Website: home-depot
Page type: review-order
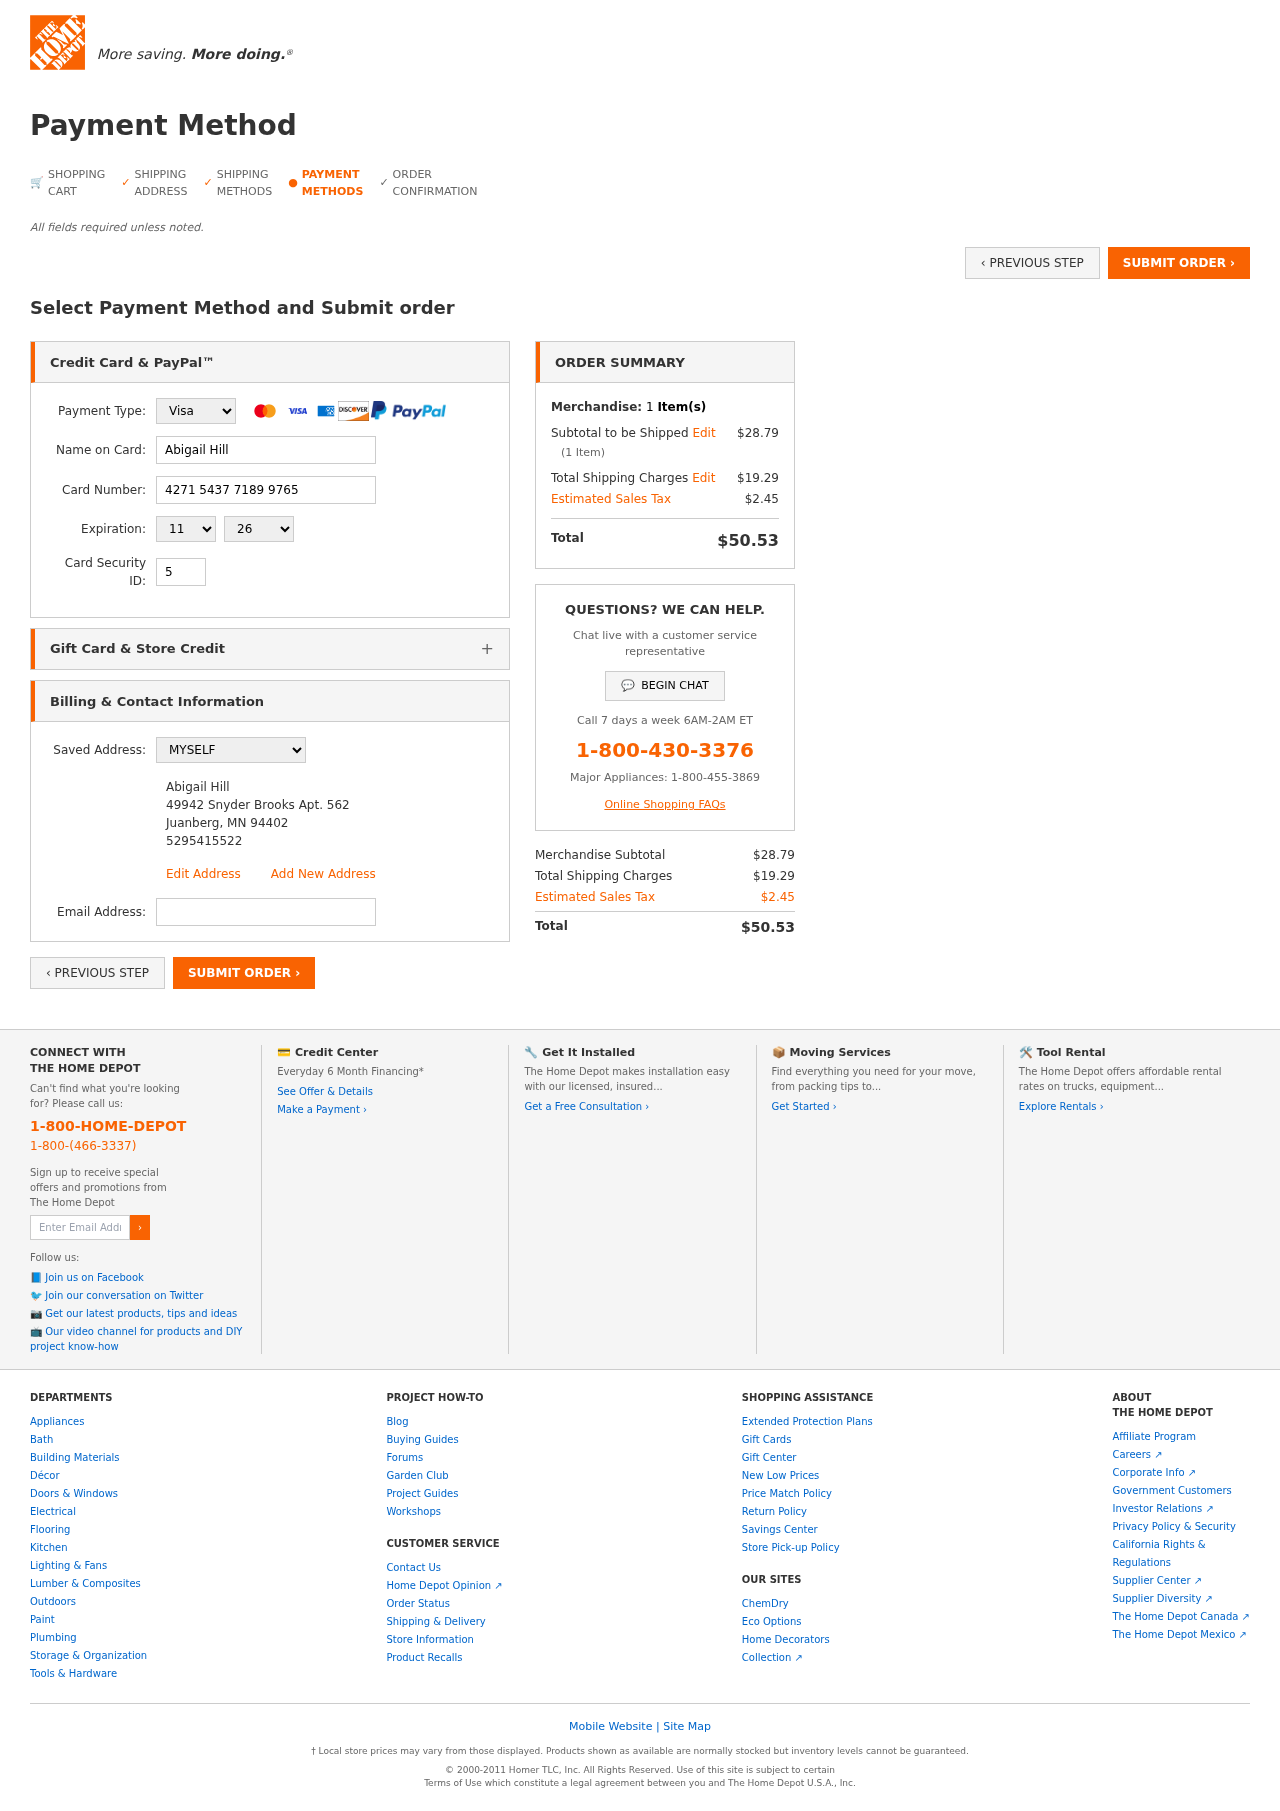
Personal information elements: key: PII_CARD_CVV
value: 566
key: PII_CARD_EXPIRY_MONTH
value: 11
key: PII_CARD_EXPIRY_YEAR
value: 26
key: PII_CARD_NUMBER
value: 4271 5437 7189 9765
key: PII_CARD_TYPE
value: Visa
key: PII_EMAIL
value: abigailhill@yahoo.com
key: PII_FULLNAME
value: Abigail Hill
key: PII_FULLNAME2
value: Abigail Hill
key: PII_STREET
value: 49942 Snyder Brooks Apt. 562
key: PII_CITY2
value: Juanberg
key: PII_STATE_ABBR2
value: MN
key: PII_POSTCODE
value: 94402
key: PII_POSTCODE_FULL
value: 94402
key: PII_POSTCODE_NUMERIC
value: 94402
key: PII_PHONE2
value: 5295415522
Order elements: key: ORDER_NUM_ITEMS
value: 1
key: ORDER_SUBTOTAL
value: $28.79
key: ORDER_NUM_ITEMS2
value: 1
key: ORDER_SHIPPING_COST
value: $19.29
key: ORDER_TAX
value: $2.45
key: ORDER_TOTAL
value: $50.53
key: ORDER_SUBTOTAL2
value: $28.79
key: ORDER_SHIPPING_COST2
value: $19.29
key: ORDER_TAX2
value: $2.45
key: ORDER_TOTAL2
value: $50.53